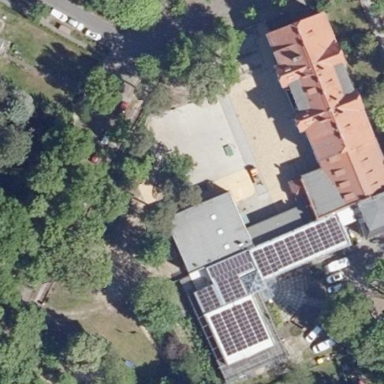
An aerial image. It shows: School.